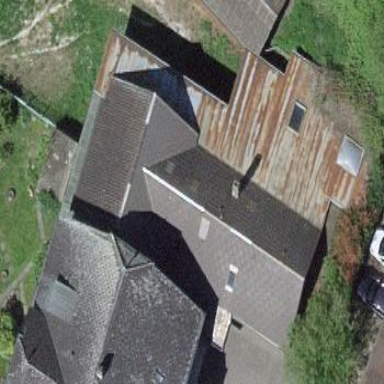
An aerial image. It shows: View of roof of building.